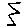
Label: zigzag